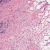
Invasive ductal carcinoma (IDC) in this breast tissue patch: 0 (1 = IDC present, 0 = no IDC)